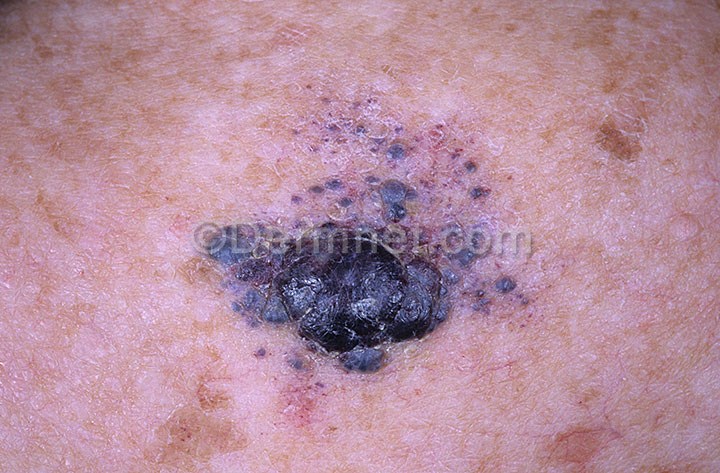
Disease: Vascular Tumors